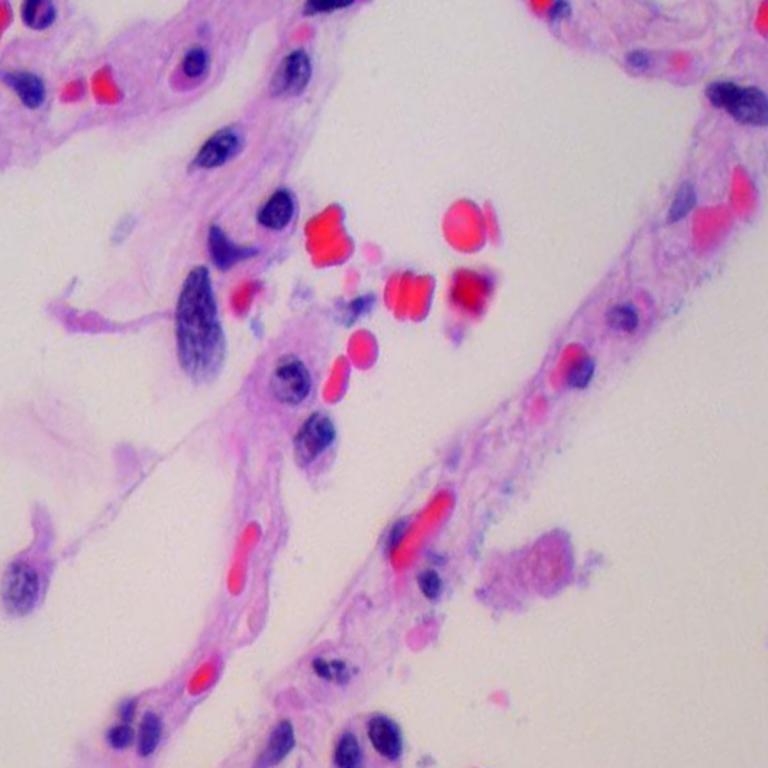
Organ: lung
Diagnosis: benign